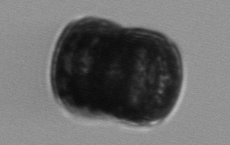
Label: Paralia_sulcata